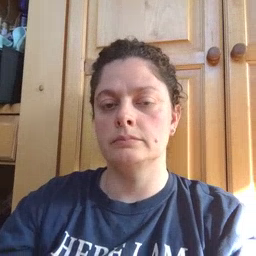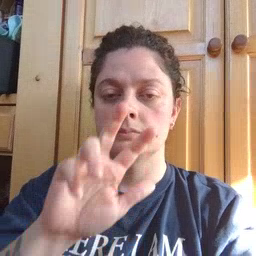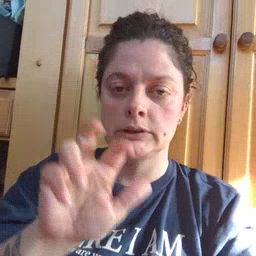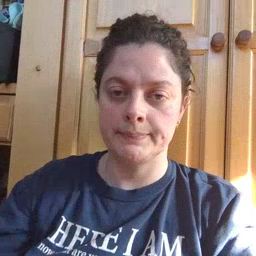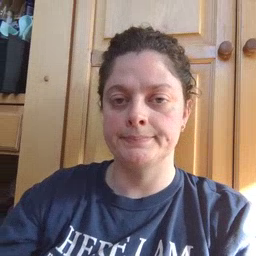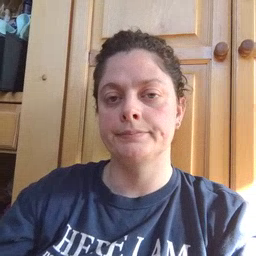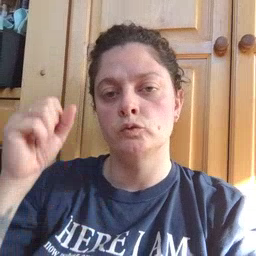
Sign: pizza